Question: I am trying to develop a very basic application for the sake of playing with the android framework for now. I created a simple application with 3 activities. One that inserts data to database, one that handles the confirmation message and finally one that shows data entered so far.
I receive this error from the listing activity (the last executed)
I am not very clear as to why this is happening but that is the logcat output. All I am trying to do is the following in that activity:
'''
HttpResponse response = httpClient.execute(httpPost);
HttpEntity resEntity = response.getEntity();
if (resEntity != null) {
String responseStr = EntityUtils.toString(resEntity).trim();
Log.v(TAG, "Response: " + responseStr);
TextView responseSimpleText = new TextView(this);
responseSimpleText.setText(responseStr.toString());
// you can add an if statement here and do other actions based on the response
setContentView(responseSimpleText);
}else{
Log.v("ListingAcitivty.java", "Response is Null");
}
'''
Can someone please point out what is happening? I am using AsyncTask and data is inserted successfully using it.
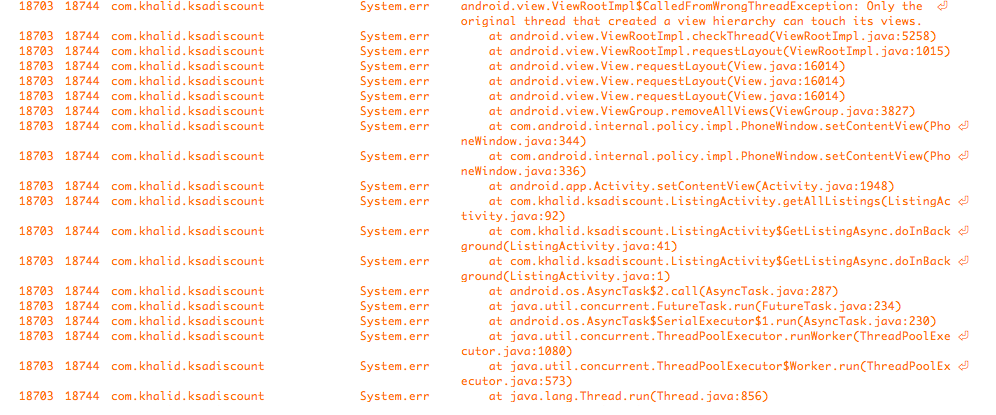
Answer: From the exception, it looks like you're trying to change something on the UI from a different thread than the UI one. You cannot do that directly.
> Because tasks that you run on a thread from a thread pool aren't running on your UI thread, they don't have access to UI objects.
From: <URL>
That page also explains how this scenario should be approached.